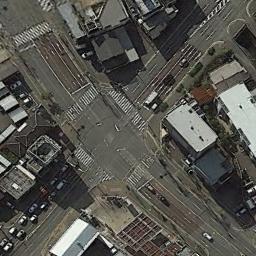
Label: intersection